Question: I'm attempting to fill the page with a background image using CSS/HTML however it does not seem to fill the page as I would like. How might this be avoided?
I've done the best I can seem to do using the source below - but I'm not sure exactly what can be done to fix it.
## Three Main Issues:
Background does not fill completely
Green text on the left side does not align w the green box behind it.
The menu items at the top of the screen do not align with the (woodgrain) graphics behind it.
## Screenshot:

## Source:
'''
<html>
<head>
<style type="text/css" media="screen" >
</style>
<title>Print</title>
<meta http-equiv="Content-Type" content="text/html; charset=iso-8859-1">
</head>
<body bgcolor="#FFFFFF" leftmargin="0" topmargin="0" marginwidth="0" marginheight="0">
<IMG STYLE="position:absolute; TOP:15px; LEFT:160px; width="297" height="182" SRC="header-logo.png">
<div style=" background: url(background.png) no-repeat center center fixed;
-webkit-background-size: cover;
-moz-background-size: cover;
-o-background-size: cover;
background-size: cover; position:absolute; left:0px; top:0px; width:1280px; height:1024px;">
<a href="index.html" style="cursor:hand">
<div style="position:absolute; left:70px; top:245px; width:62px; height:19px; font-family : Helvetica;
font-size : 25px;
color : #A0CC54;
color : rgb(160, 204, 84);" title="Edible Treasures - Home">Home</div></a>
>
<a href="about.html" style="cursor:hand">
<div style=" position:absolute; left:196px; top:243px; width:65px; height:19px; font-family : Helvetica;
font-size : 25px;
color : #C49A6C;
color : rgb(196, 154, 108);" title="Edible Treasures - About">About</div></a>
<a href="recipes.html" style="cursor:hand">
<div style="position:absolute; left:314px; top:244px; width:78px; height:23px; font-family : Helvetica;
font-size : 25px;
color : #C49A6C;
color : rgb(196, 154, 108);" title="Edible Treasures - Recipes">Recipes
</div></a
><a href="blogs.html" style="cursor:hand">
<div style="position: absolute; left: 467px; top: 243px; width: 56px; height: 24px; font-family : Helvetica;
font-size : 25px;
color : #C49A6C;
color : rgb(196, 154, 108);" title="Edible Treasures - Blogs">Blogs
</div></a>
<a href="contact.html" style="cursor:hand">
<div style=" position:absolute; left:571px; top:244px; width:82px; height:18px; font-family : Helvetica;
font-size : 25px;
color : #C49A6C;
color : rgb(196, 154, 108);" title="Edible Treasures - Contact">Contact
</div></a>
<div style="background-image:url(welcome.png); position:absolute; left:476px; top:357px; width:738px; height:52px;" title="Edible Treasures - Welcome">
</div
><div style=" position:absolute; left:476px; top:458px; width:736px; height:385px; text-align:left; vertical-align:top;
font-family : Baskerville;
font-weight : bold;
font-style : italic;
font-size : 18px;
color : #4C3D38;
color : rgb(76, 61, 56);">We are very fortunate to live in a time when at any time of day or night we can easily walk or drive to the store and have a choice
of different make available on our hands.
With this luxury why would you spend your time growing your own food? I have a good simple answer to that: We are human. As humans, this is what we do. We grow food. This is what we have for thousands of years. It was not until the last hundred or so years that we put the responsibility of making food in the hands of others.<BR>
Who are the people responsible for growing and handling our food? <BR>
And what they are doing to our food? How are they treated? What they are spraying it? Is that good for you? <BR>
Is that good for the earth? Who really knows? They are professionals with <BR>
business interests more in mind than our health. What we do know that if we go to supermarket food is there year-round. <BR>
I am no scientist nor I studied this <BR>
extensively, but mind tells me it can not be good for us or for the land because it does not seem natural or sustainable.<BR>
</B></I></FONT>
</div>
<div style=" background : #A0CC54;
background : rgba(160, 204, 84, 1);
position:absolute; left:82px; top:628px; width:301px; height:213px; text-align:left; vertical-align:top; font-family : Baskerville;
font-size : 18px;
color : #4C3D38;
color : rgb(76, 61, 56); ">Some questions to get you thinking the next time you're in the grocery store buying food:<BR>
</FONT><FONT COLOR=#000000> <BR>
</FONT><FONT COLOR=#4C3C37>Who grow up?<BR>
How is it treated?<BR>
How is the worker who took it considered?<BR>
Do these people have my best interests in mind, or are they just trying to make a higher profit?</FONT>
</div>
<a href="index.html" style="cursor:hand">
<div style=" position:absolute; left:740px; top:995px; width:48px; height:14px; font-family : Helvetica;
font-size : 25px;
color : #C49A6C;
color : rgb(196, 154, 108);" title="">Home
</div></a>
<a href="about.html" style="cursor:hand">
<div style=" position:absolute; left:843px; top:994px; width:49px; height:14px; font-family : Helvetica;
font-size : 25px;
color : #C49A6C;
color : rgb(196, 154, 108);" title="">About </div></a>
<a href="Recipes.html" style="cursor:hand">
<div style="position:absolute; left:941px; top:994px; width:65px; height:17px; font-family : Helvetica;
font-size : 25px;
color : #C49A6C;
color : rgb(196, 154, 108);" title="">Recipes
</div></a>
<a href="blogs.html" style="cursor:hand">
<div style="position:absolute; left:1061px; top:994px; width:45px; height:18px; font-family : Helvetica;
font-size : 25px;
color : #C49A6C;
color : rgb(196, 154, 108);" title="">Blogs
</div></a>
<a href="contact.html" style="cursor:hand">
<div style="position:absolute; left:1153px; top:993px; width:64px; height:15px; font-family : Helvetica;
font-size : 25px;
color : #C49A6C;
color : rgb(196, 154, 108);" title="">Contact
</div>
</a>
</div>
</body>
</html>
'''
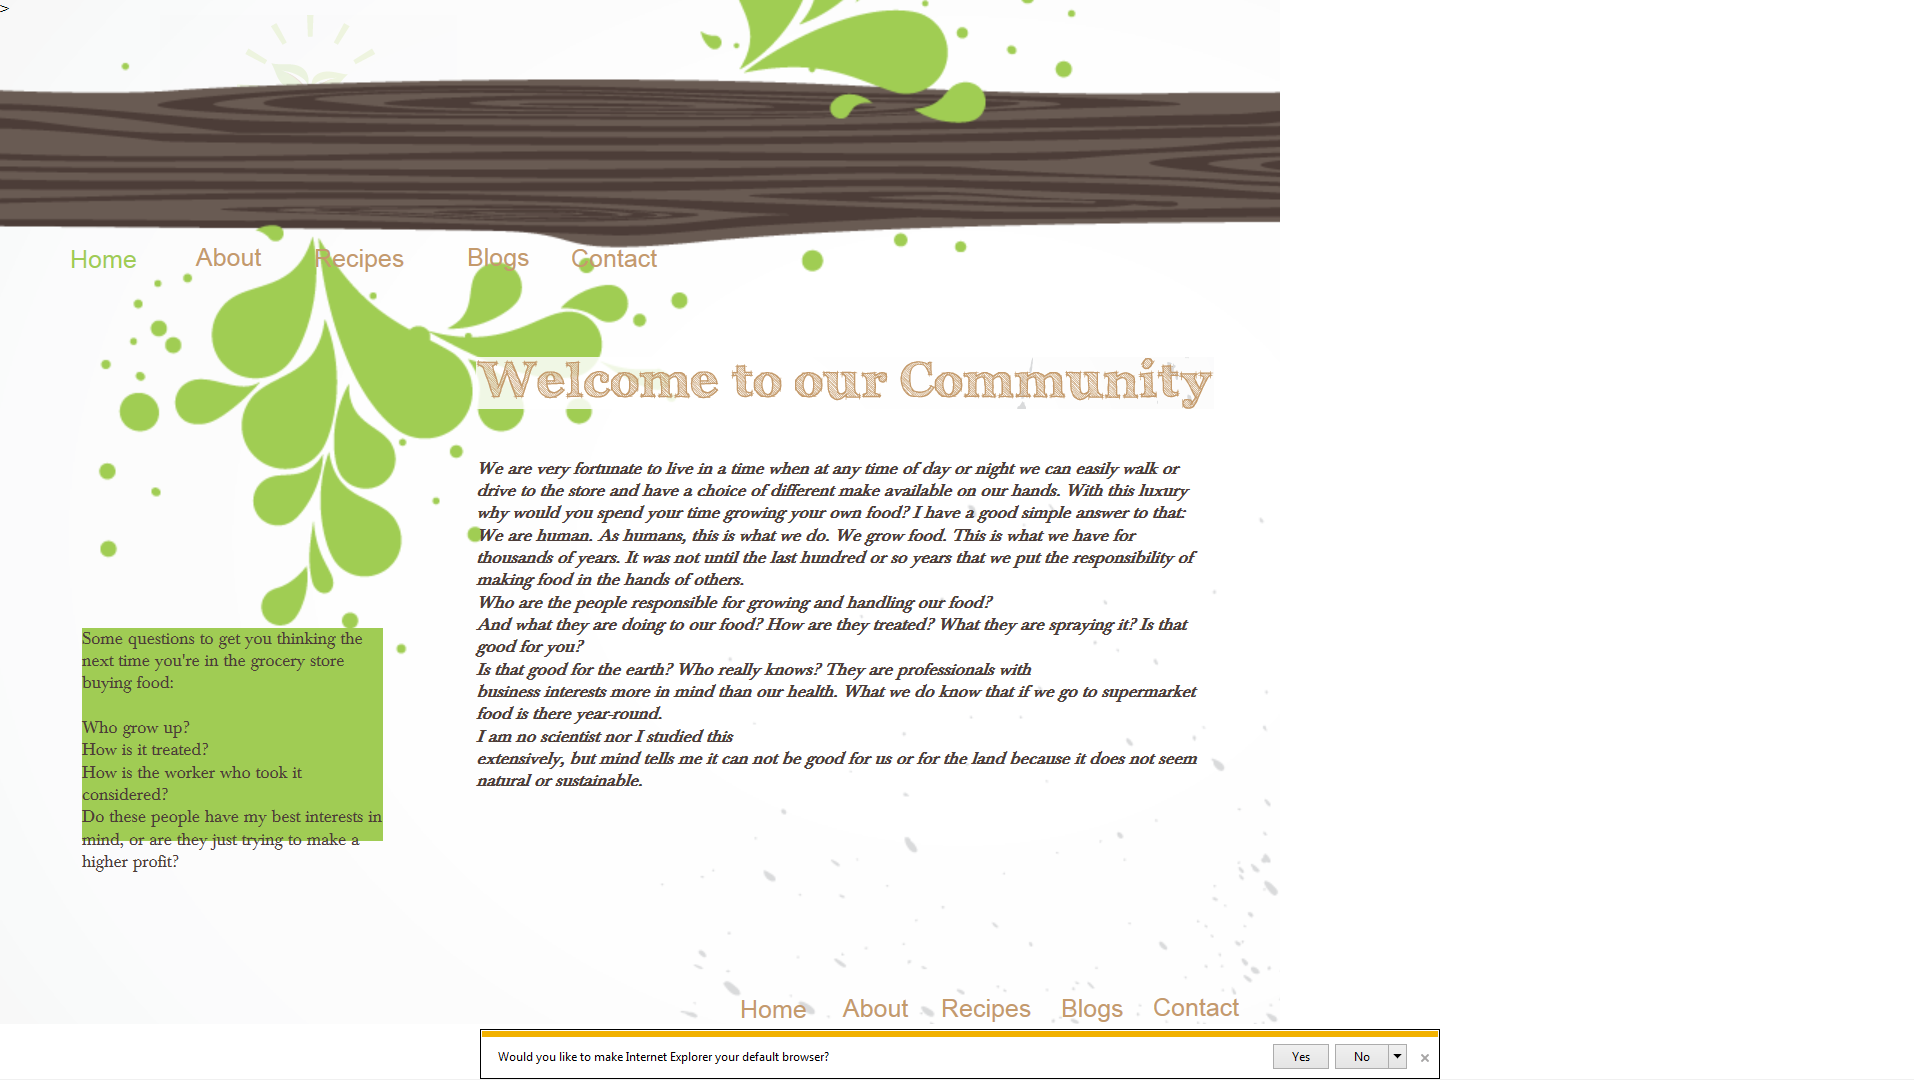
Answer: To answer the main question:
1 - Add your main background to the 'body', not a div. You don't really need to worry about the images filesize, just make sure that you compress the jpeg file and it will be TINY.
CSS
'''
body {
background: url(background.png) no-repeat top;
}
'''
2 - Remove the height from your sidebar to get that green box resizing with your content.
I would also use a <URL> that removes default browser styles and leaves you with a clean slate.
Now, to improve what you have ...
Ideally you should separate your CSS, here is a basic version of your page that I have simplified. Create this as a new file and point the bodies background to your jpeg :)
Adjust the 'nav's padding to fit correctly with the background.
HTML / CSS
'''
<!DOCTYPE html>
<html>
<head>
<title>Print</title>
<meta http-equiv="Content-Type" content="text/html; charset=iso-8859-1">
<style type="text/css">
/* CSS Reset */
html { overflow-x: scroll; }
html, body, body div, span, object, iframe, h1, h2, h3, h4, h5, h6, p, blockquote, pre, abbr, address, cite, code, del, dfn, em, img, ins, kbd, q, samp, small, strong, sub, sup, var, b, i, dl, dt, dd, ol, ul, li, fieldset, form, label, legend, table, caption, tbody, tfoot, thead, tr, th, td, article, aside, figure, footer, header, menu, nav, section, time, mark, audio, video, details, summary {
margin: 0;
padding: 0;
border: 0;
font-size: 100%;
vertical-align: baseline;
background: transparent;
font-family: Helvetica;
}
/* end CSS Reset */
body {
background: url(background.png) no-repeat top;
}
nav {
padding: 100px 0 100px 50px;
}
nav a {
display: inline-block;
padding: 10px; }
#sidebar {
float: left;
width: 200px;
height: 100%;
padding: 10px;
background : rgba(160, 204, 84, 1);
}
#main-content {
float: left;
width: 500px;
padding: 10px;
}
#main-content p {
padding: 0 0 10px;
}
footer {
clear: left;
margin: 0 auto;
width: 440px;
}
</style>
</head>
<body>
<div id="wrap">
<nav>
<a href="#">Home</a>
<a href="#">About</a>
<a href="#">Recipes</a>
<a href="#">Blogs</a>
<a href="#">Contact</a>
</nav>
<div id="sidebar">
Some questions to get you thinking the next time ...
</div>
<div id="main-content"><p>
We are very fortunate to live in a time when at any time of day or night we can easily walk or drive to the store and have a choice
of different make available on our hands.</p>
<p>
With this luxury why would you spend your time growing your own food? I have a good simple answer to that: We are human. As humans, this is what we do. We grow food. This is what we have for thousands of years. It was not until the last hundred or so years that we put the responsibility of making food in the hands of others.</p>
<p>Who are the people responsible for growing and handling our food?
And what they are doing to our food? How are they treated? What they are spraying it? Is that good for you? </p>
<p>
Is that good for the earth? Who really knows? They are professionals with <br>
business interests more in mind than our health. What we do know that if we go to supermarket food is there year-round. </p>
<p>
I am no scientist nor I studied this
extensively, but mind tells me it can not be good for us or for the land because it does not seem natural or sustainable.</p>
</div>
</div>
<footer class="site-footer">
<nav>
<a href="#">Home</a>
<a href="#">About</a>
<a href="#">Recipes</a>
<a href="#">Blogs</a>
<a href="#">Contact</a>
</nav>
</footer>
</body>
</html>
'''